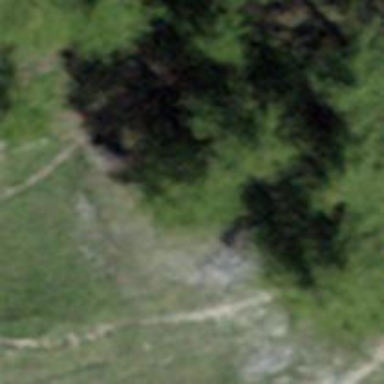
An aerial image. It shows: Path.